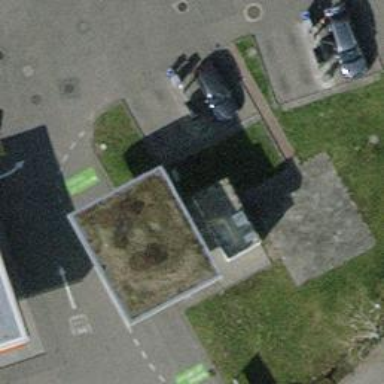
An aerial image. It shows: Fuel station that offers Compressed Natural Gas (CNG).